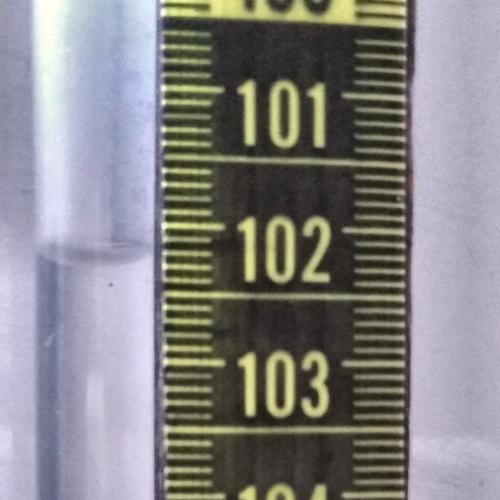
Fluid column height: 102.3 cm